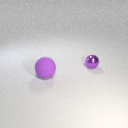
small purple metal sphere behind large purple rubber sphere